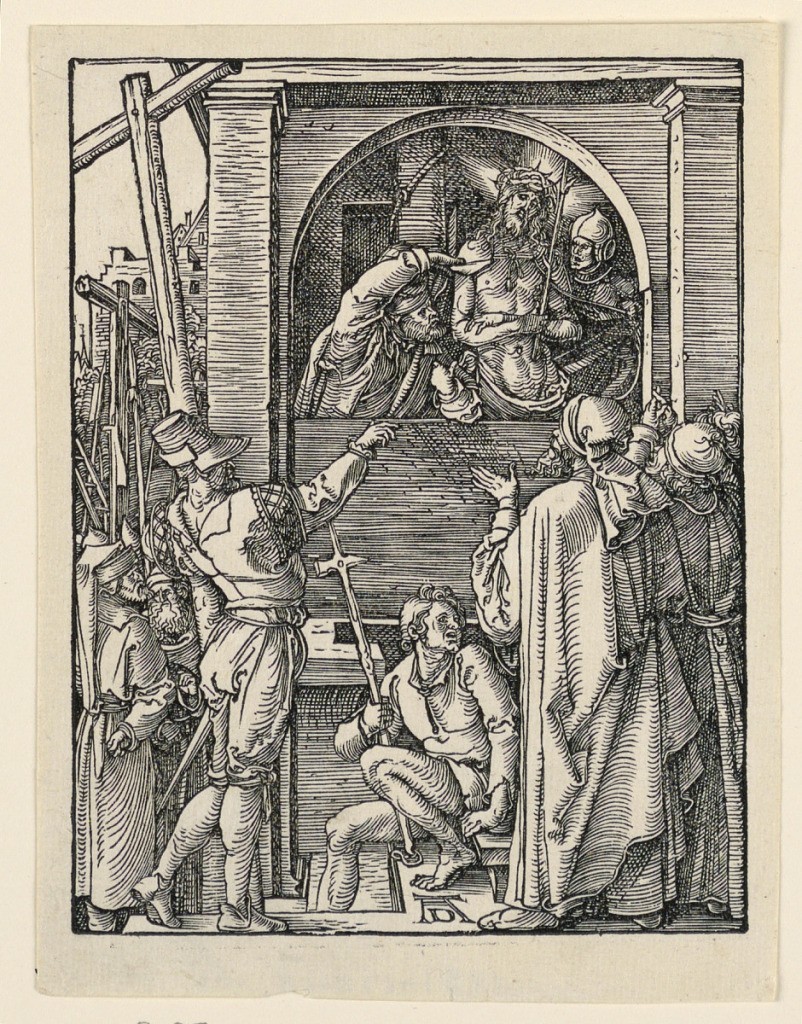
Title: Christ before the People (Ecce Homo), from The Little Passion Series
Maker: Albrecht Dürer, German, 1471–1528
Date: ca. 1509–1511
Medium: Woodcut on paper
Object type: Print
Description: Christ appears before a window, wearing the crown of thorns, and attended by two of his tormenters. A group of spectators is in the foreground. Monogram of Dürer, lower center.